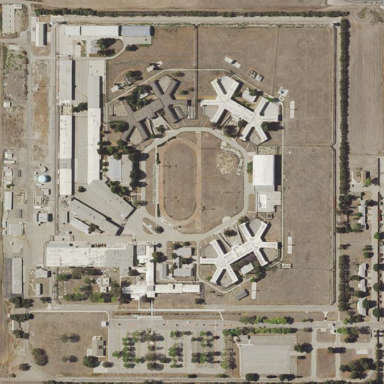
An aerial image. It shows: Prison.